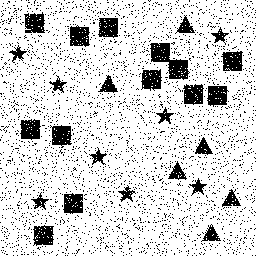
Squares: 13
Triangles: 6
Stars: 8
Total shapes: 27